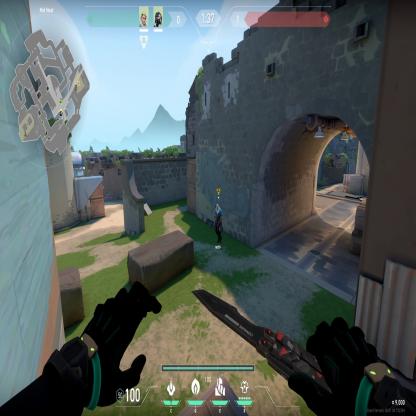
Label: teammate